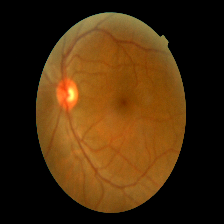
Diabetic retinopathy grade: Mild